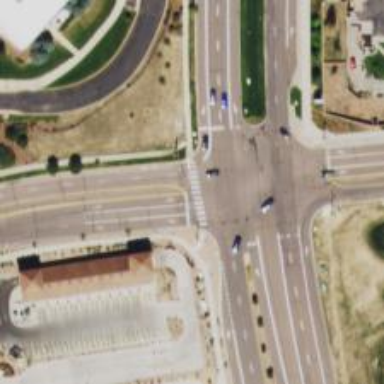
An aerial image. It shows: Uncontrolled and marked road crossing.